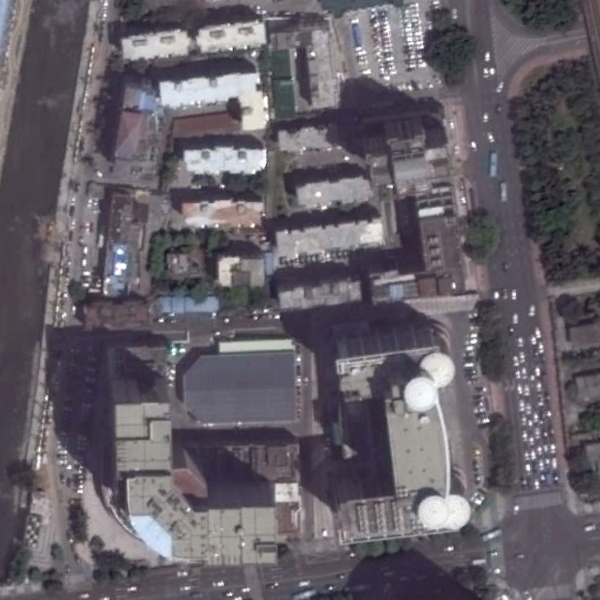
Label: Commercial